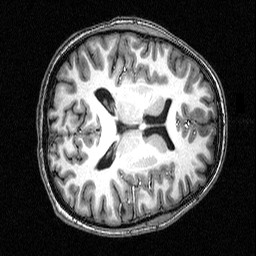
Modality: T1w
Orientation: axial
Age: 22
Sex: female
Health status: healthy
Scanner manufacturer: siemens
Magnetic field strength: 3 T
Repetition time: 2.5 s
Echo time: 0.00393 s